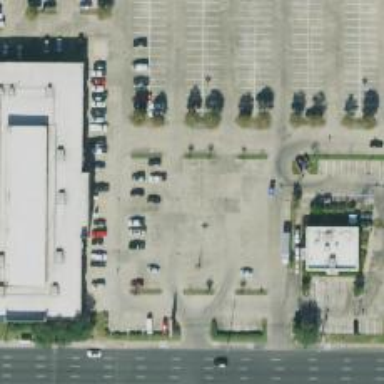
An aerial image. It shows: Parking space.